【题型】解答题　【知识点】平面几何　【难度】easy
如图, 在 Rt$\triangle ABC$ 中, $\angle BAC = 90^\circ$, $CD$ 平分 $\angle BCA$, 作 $AE \perp CD$ 交 $BC$ 于点 $E$, 垂足为 $F$, 作 $BG \perp AE$, 垂足为 $G$。

(1) 求证：$AC^2 = CF \cdot CD$；

(2) 求证：$AE \cdot AG = 2BG \cdot CF$。
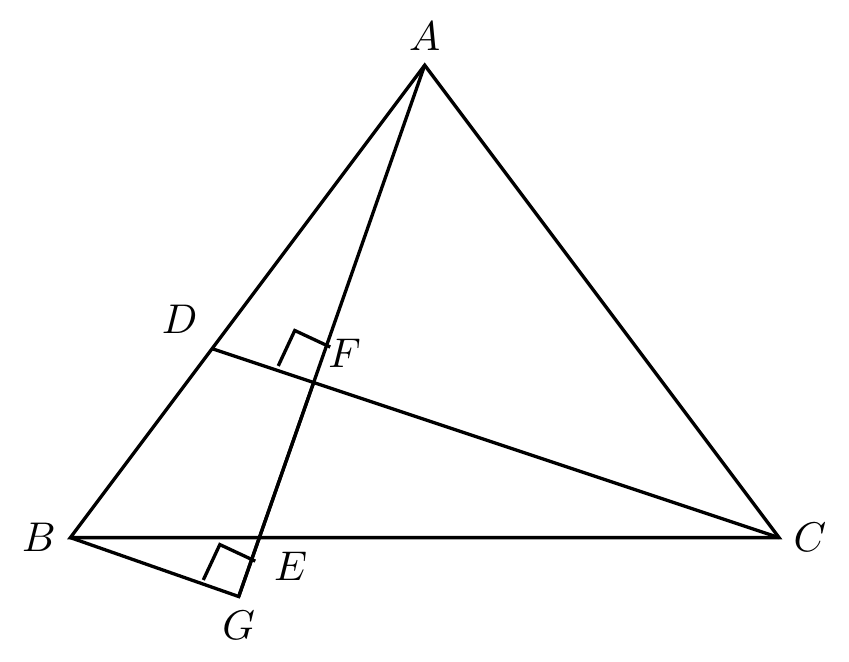
【解答】
证明：
(1) $\because \angle BAC = 90^\circ$, $AE \perp CD$,

$\therefore \angle BAC = \angle AFC = 90^\circ$,

又 $\because \angle ACF = \angle ACD$,

$\therefore \triangle ACF \sim \triangle DCA$,

$\therefore \frac{CF}{AC} = \frac{AC}{CD}$, 即 $AC^2 = CF \cdot CD$；

(2) $\because$ $CD$ 平分 $\angle BCA$,

$\therefore$ $\angle ACF = \angle ECF$,

又 $\because$ $CF = CF$, $\angle AFC = \angle EFC = 90^\circ$,

$\therefore$ $\triangle AFC \cong \triangle EFC$,

$\therefore$ $FA = FE = \frac{1}{2} AE$,

$\because$ $\angle BAC = 90^\circ$,

$\therefore$ $\angle DAF + \angle CAF = 90^\circ$,

$\because$ $AE \perp CD$,

$\therefore$ $\angle CAF + \angle ACF = 90^\circ$,

$\therefore$ $\angle DAF = \angle ACF$,

$\because$ $BG \perp AG$,

$\therefore$ $\angle G = \angle BAC = 90^\circ$,

$\therefore$ $\triangle AGB \sim \triangle CFA$,

$\therefore$ $\frac{CF}{AG} = \frac{AF}{BG}$, 即 $\frac{1}{2} AE \cdot AG = CF \cdot BG$,

$\therefore$ $AE \cdot AG = 2BG \cdot CF$。